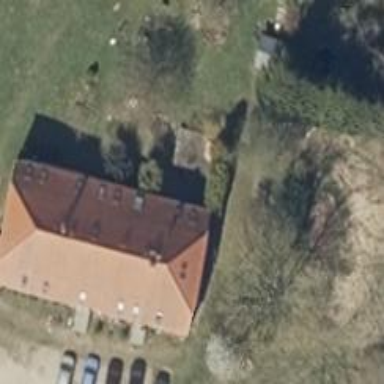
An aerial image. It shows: Half-hipped roof on apartment building.